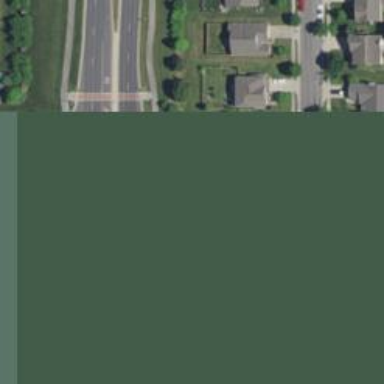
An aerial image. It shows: Residential road.